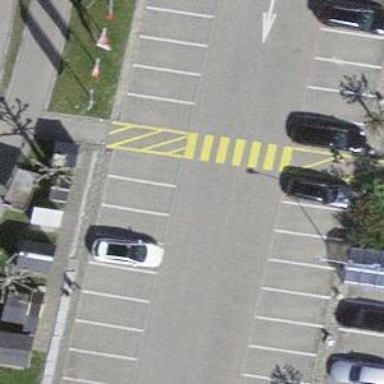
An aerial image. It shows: Uncontrolled zebra crossing on the road.